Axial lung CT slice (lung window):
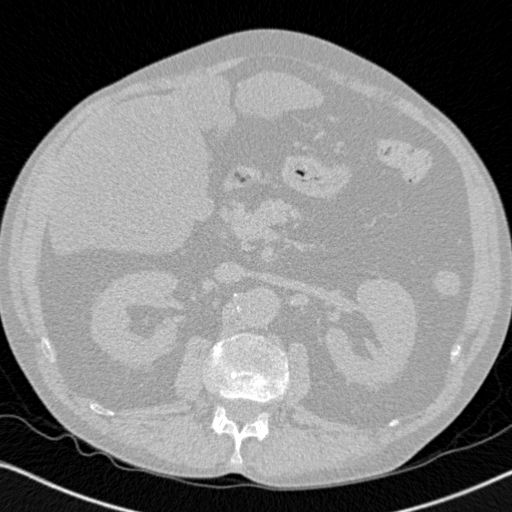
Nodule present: no